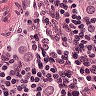
Metastatic tissue present: yes